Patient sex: M
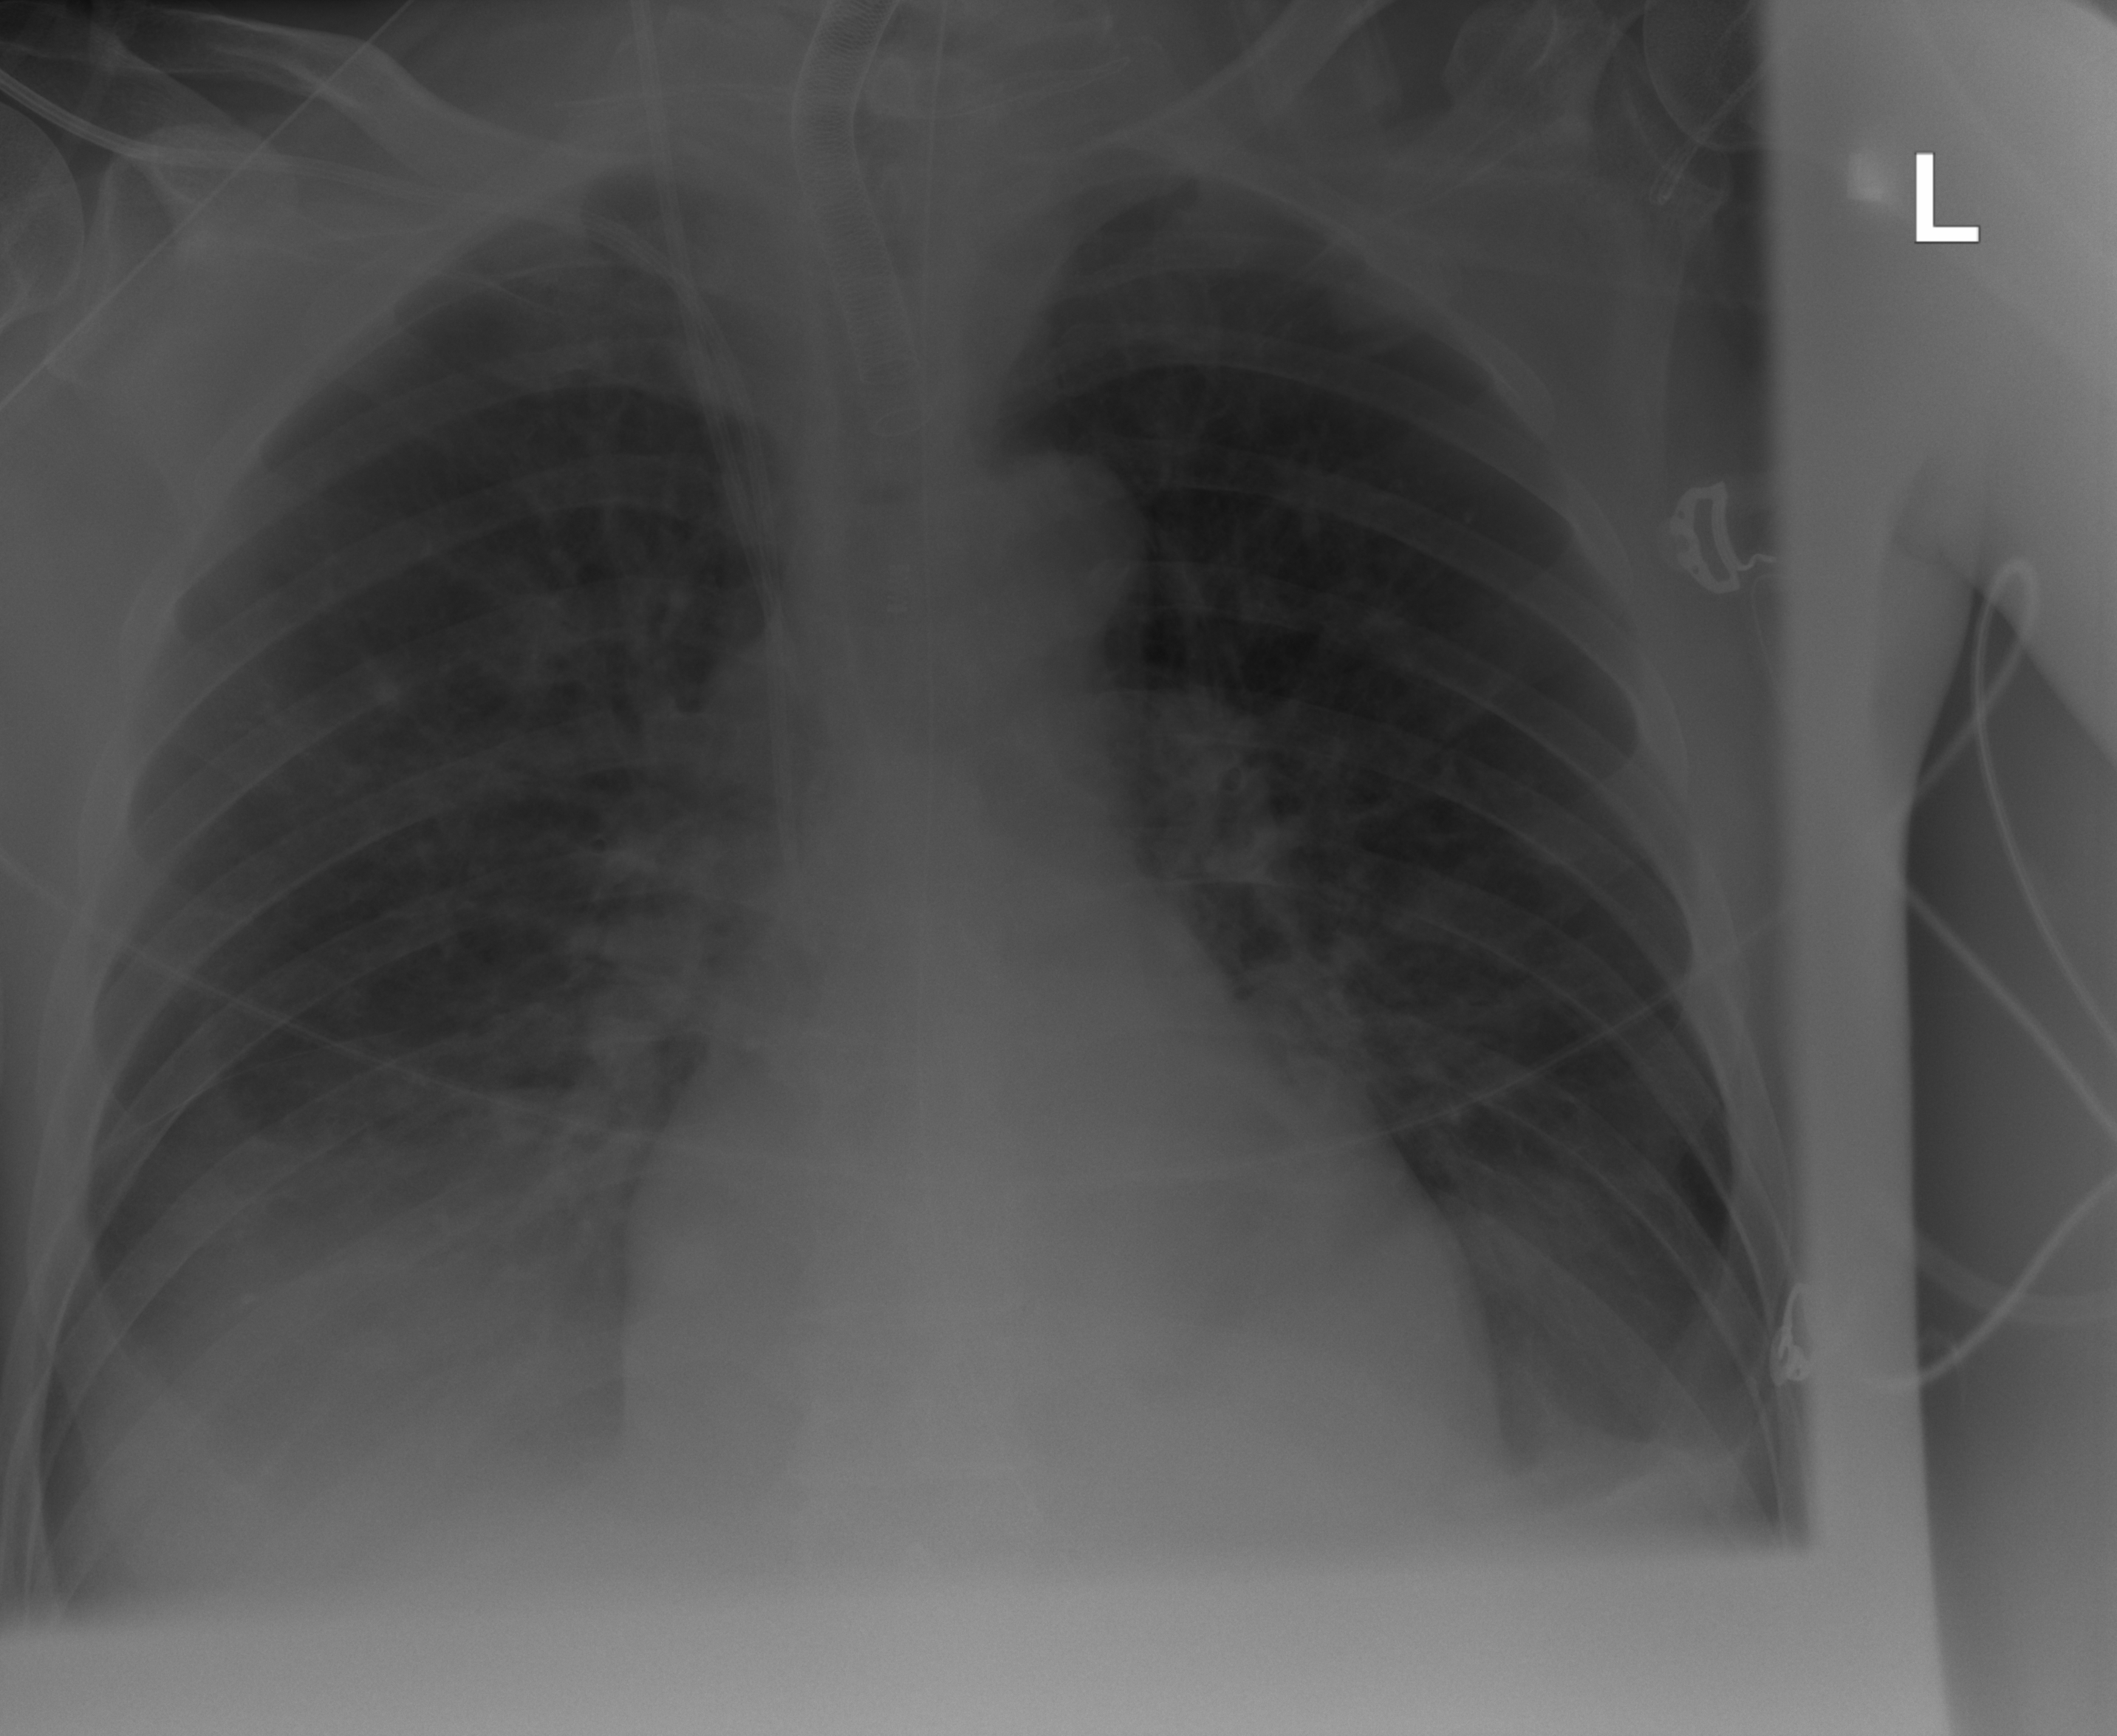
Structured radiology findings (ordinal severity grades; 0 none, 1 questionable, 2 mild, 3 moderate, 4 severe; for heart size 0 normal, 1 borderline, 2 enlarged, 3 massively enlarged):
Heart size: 2
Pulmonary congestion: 0
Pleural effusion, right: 2
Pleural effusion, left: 2
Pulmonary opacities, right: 2
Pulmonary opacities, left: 0
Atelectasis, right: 2
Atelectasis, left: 2